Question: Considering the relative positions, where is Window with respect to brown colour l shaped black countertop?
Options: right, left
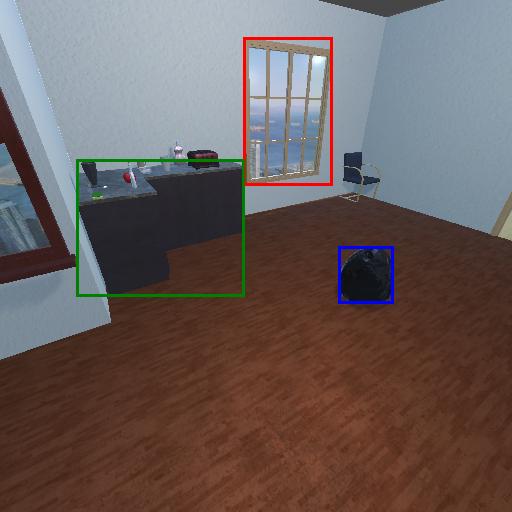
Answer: right